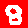
Digit: 8